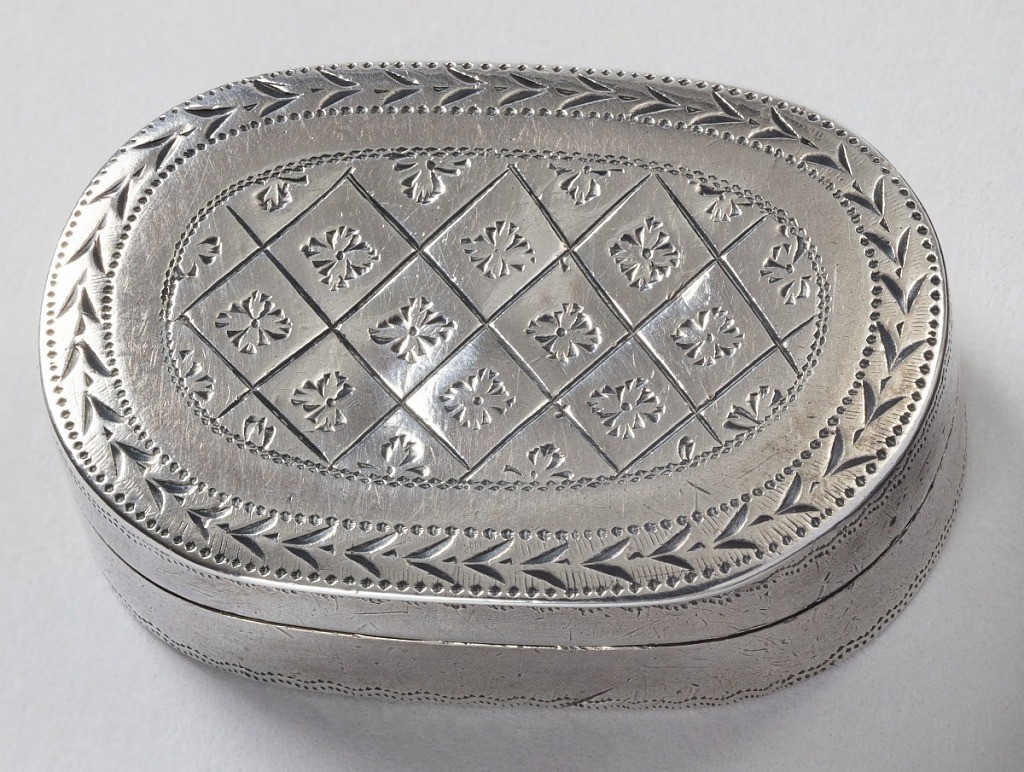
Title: Vinaigrette
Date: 1802–03
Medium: Silver, gilding
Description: Oval straight-sided box with hinged cover. Hinged interior grill pierced with anchor and plow(?) amid foliage, arranged as trophy. Interior of box, and grill gilded. Exterior bottom of box engraved with band of husks and dots. Upper surface of cover with similar band encircling oval device of rosettes and lozenges.